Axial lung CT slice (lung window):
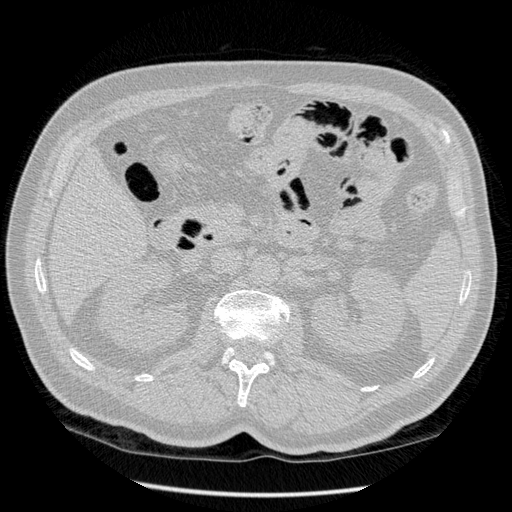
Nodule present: no